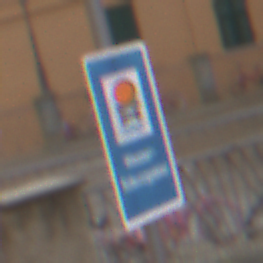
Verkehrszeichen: Wasserschutzgebiet
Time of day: Midday
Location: Outdoor (Urban)
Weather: Overcast
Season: NotSpecified
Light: Natural